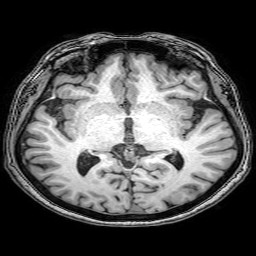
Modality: T1w
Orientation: coronal
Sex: female
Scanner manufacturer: philips
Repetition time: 0.0082 s
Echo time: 0.00376 s